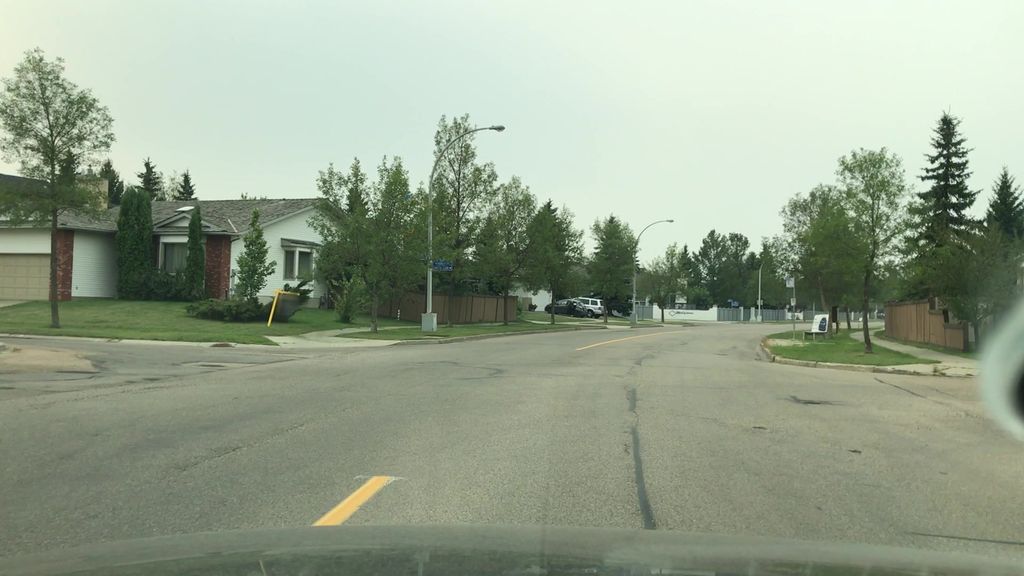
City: edmonton